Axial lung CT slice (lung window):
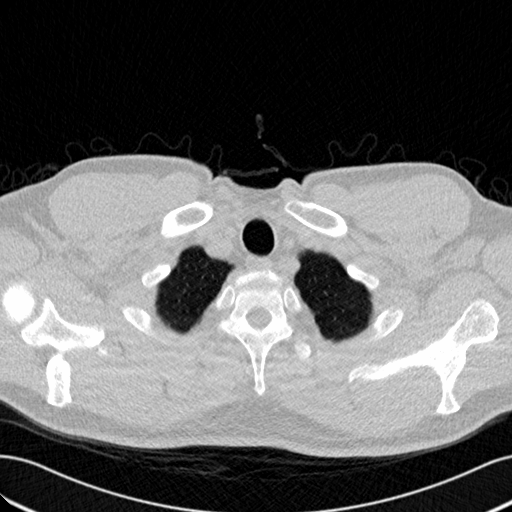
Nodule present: no